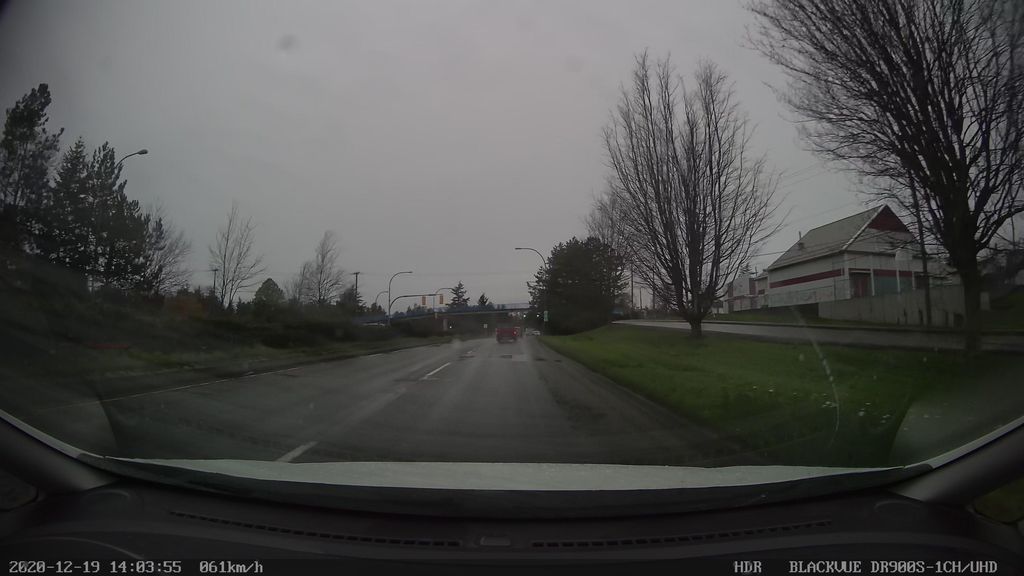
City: victoria